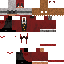
A male human skin with dark skin, wearing brown helmet dressed in a red suit and red pants, featuring a closed mouth.